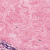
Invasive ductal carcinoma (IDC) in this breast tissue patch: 0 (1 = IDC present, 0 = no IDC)